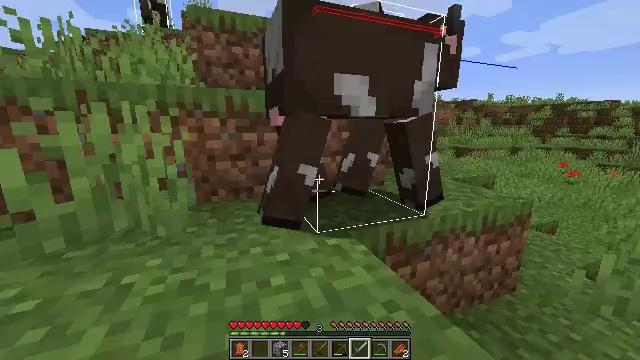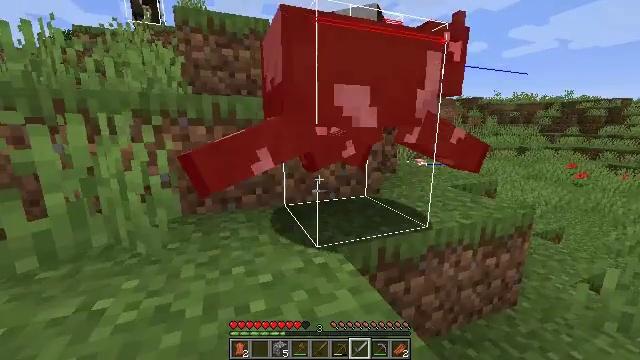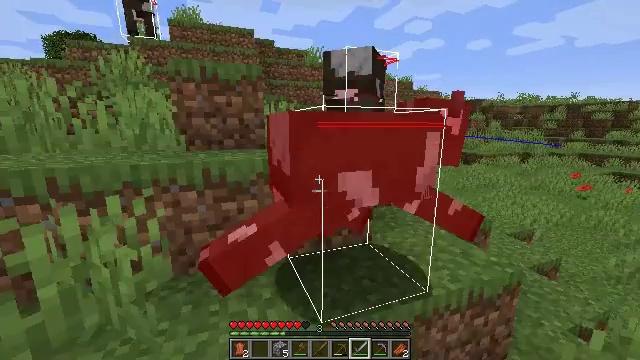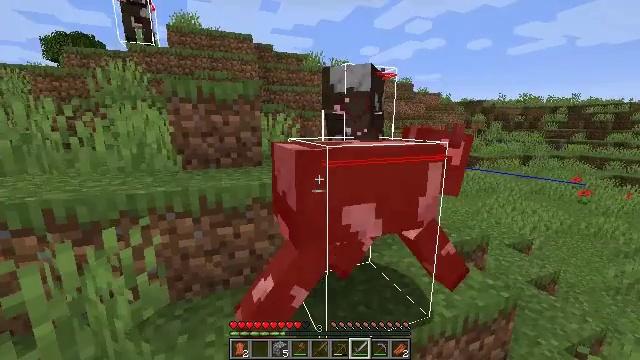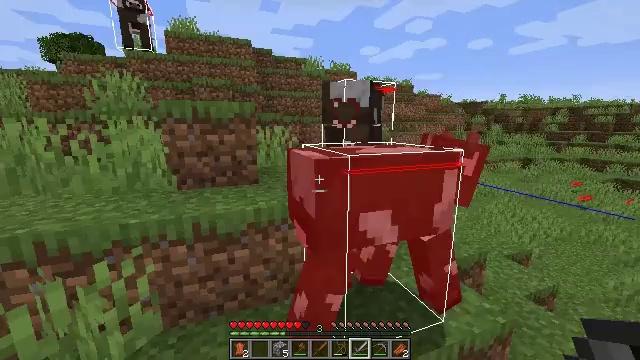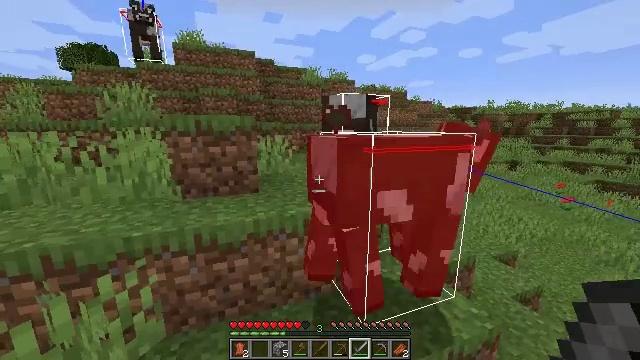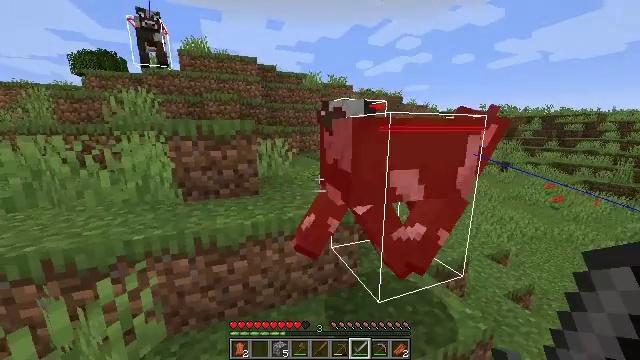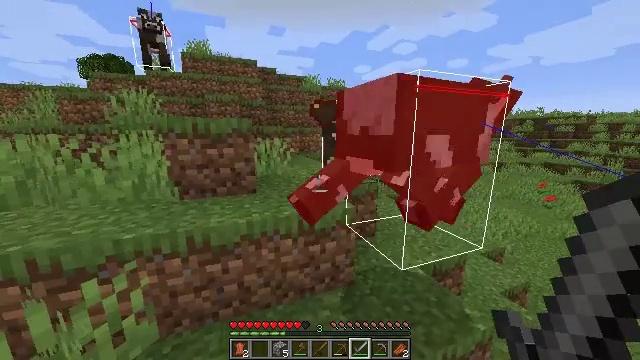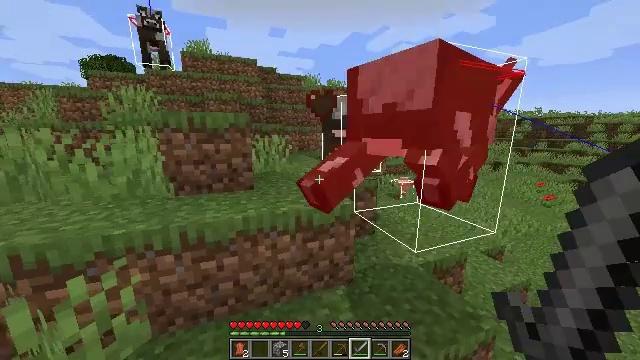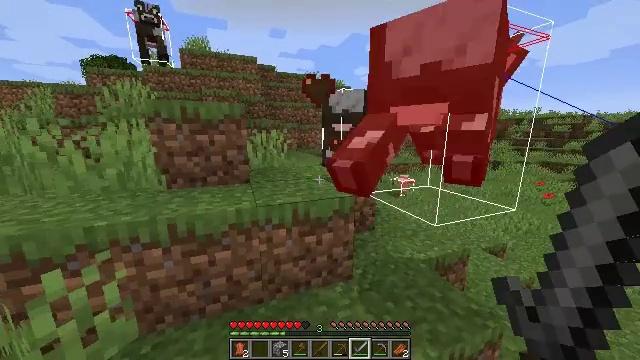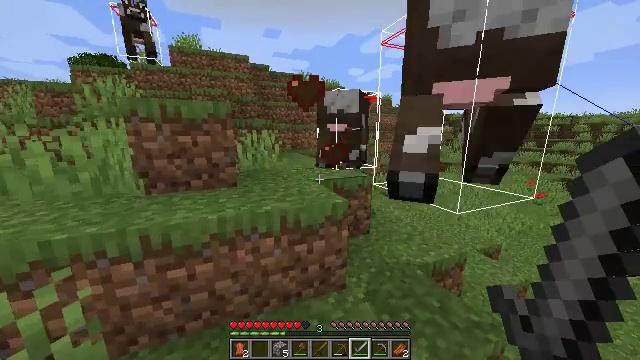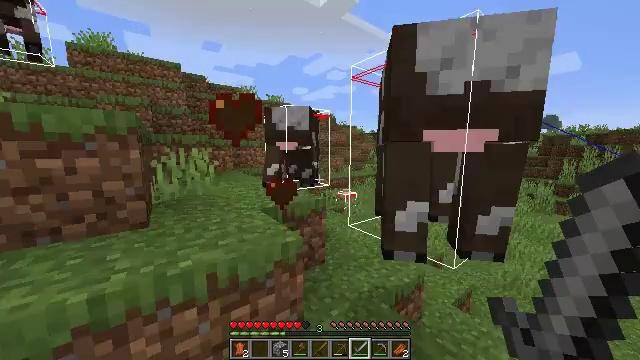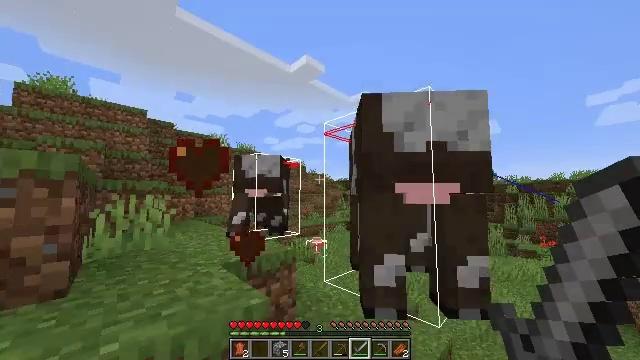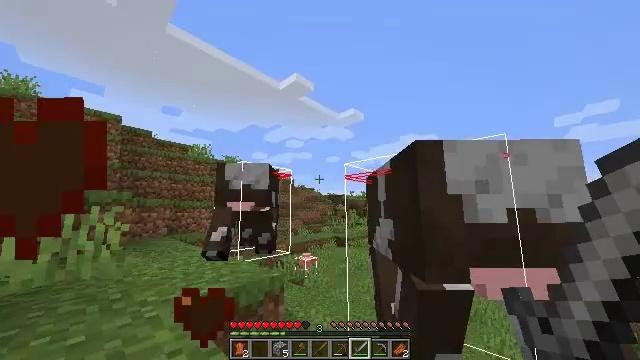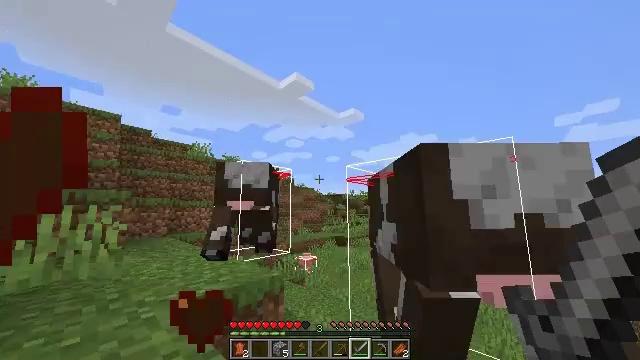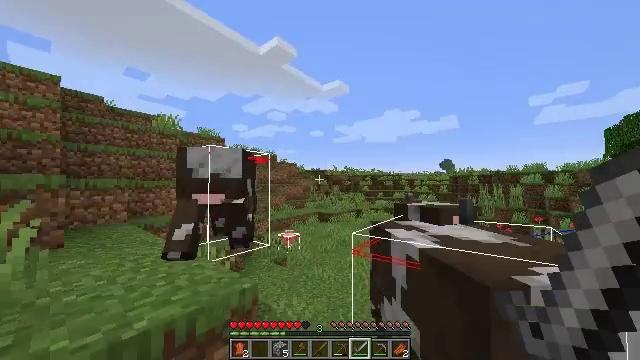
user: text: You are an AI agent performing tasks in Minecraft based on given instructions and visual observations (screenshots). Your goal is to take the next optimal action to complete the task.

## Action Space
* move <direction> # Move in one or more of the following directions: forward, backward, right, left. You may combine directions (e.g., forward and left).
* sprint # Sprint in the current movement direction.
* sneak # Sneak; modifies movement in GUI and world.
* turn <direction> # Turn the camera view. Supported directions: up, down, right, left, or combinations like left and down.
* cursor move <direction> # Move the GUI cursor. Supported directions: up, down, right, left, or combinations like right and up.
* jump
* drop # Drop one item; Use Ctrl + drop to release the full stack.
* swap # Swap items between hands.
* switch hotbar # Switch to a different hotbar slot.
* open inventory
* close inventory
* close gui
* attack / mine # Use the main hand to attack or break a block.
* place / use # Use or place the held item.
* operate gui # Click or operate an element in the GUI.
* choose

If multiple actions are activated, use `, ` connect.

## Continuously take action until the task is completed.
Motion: motion action
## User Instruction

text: Hunt animals.
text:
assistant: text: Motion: move forward, sprint, jump
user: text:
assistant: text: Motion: move forward, sprint, jump
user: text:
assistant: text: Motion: move forward, sprint, jump
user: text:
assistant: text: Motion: move forward, sprint, jump
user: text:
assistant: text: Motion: move forward, sprint, jump
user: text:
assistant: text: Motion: move forward, sprint, jump
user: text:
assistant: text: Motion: move forward, sprint, jump
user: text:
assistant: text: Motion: move forward, sprint
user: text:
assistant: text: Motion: move forward, sprint
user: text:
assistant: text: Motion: move forward, sprint, turn right
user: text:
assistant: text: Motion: move forward, sprint, turn right and up
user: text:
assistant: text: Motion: move forward, sprint, turn right and up
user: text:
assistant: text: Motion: move forward, sprint, turn right and up
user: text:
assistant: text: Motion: move forward, sprint
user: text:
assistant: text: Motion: move forward, sprint, turn right and down, jump
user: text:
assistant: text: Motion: move forward, sprint, turn right and down, jump
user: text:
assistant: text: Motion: move forward, sprint, turn right and down, jump
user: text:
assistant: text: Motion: move forward, sprint, turn right and down, jump
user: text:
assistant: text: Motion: move forward, sprint, turn right and down, jump
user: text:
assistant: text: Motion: move forward, sprint, turn right and down, jump
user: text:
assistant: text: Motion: move forward, sprint, turn right and down
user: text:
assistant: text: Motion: move forward, sprint, turn right and down
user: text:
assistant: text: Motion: move forward, sprint, turn right and down
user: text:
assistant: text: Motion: move forward
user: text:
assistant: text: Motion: move forward, turn right
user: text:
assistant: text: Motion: move forward, turn right and down
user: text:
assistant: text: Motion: move forward, turn right and down
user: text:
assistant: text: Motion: turn right
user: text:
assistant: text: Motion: turn right and up
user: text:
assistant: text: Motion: turn right and up